Question: I'm messing about with Bitmaps in a WPF application. I receive the a byte array on a background thread and a converter changes it to a bitmapSource for binding.
However, if I try to directly create the bitmapSource in memory and display it, it splits the image into two. I'm haven't had a great deal of experience with bitmaps but enough so that I could always display images.
<URL>
The weird thing, is that if I write the file out first, then read it back in, it works.
'''
File.WriteAllBytes(@"C:\woot2.bmp", bytes);
var bmp = new BitmapImage(new Uri(@"C:\woot2.bmp"));
var height = bmp.Height; // 480.0
var width = bmp.Width; // 640.0
var format = bmp.Format; // Indexed8
var dpix = bmp.DpiX; // 96.0
var dpiY = bmp.DpiY; // 96.0
var pallete = bmp.Palette; // Gray256
var cacheOption = bmp.CacheOption; // Default
var createOptions = bmp.CreateOptions; // None
return bmp;
'''
[
I've checked the height, width, pixelFormat, pixelPalette, dpi etc all match the file that I read in and it still displays it incorrectly. Even checked the header of the file.
I've tried BitmapImages, BitmapSources, WriteableBitmaps with PngBitmapEncoder and I still get the same. I feel like either i'm missing something fundamental or there's a bug. I thought the slice was wrong, but there's no skewing,
i'm displaying it in an image:
'''
<Image Width="640" Height="480"
Source="{Binding VisionImage, Mode=OneWay,UpdateSourceTrigger=PropertyChanged,
Converter={StaticResource VisionImageConverter} }">
'''
Here's the code i've got to convert it currently
'''
var width = 640;
var height = 480;
var dpiX = 96;
var dpiY = 96;
var pixelFormat = PixelFormats.Indexed8;
var palleteFormat = BitmapPalettes.Gray256;
var stride = 4* (((width*pixelFormat.BitsPerPixel) + 31)/32);
return BitmapSource.Create(width, height, dpiX, dpiY,
pixelFormat, palleteFormat, bytes, stride);
'''
Any ideas?
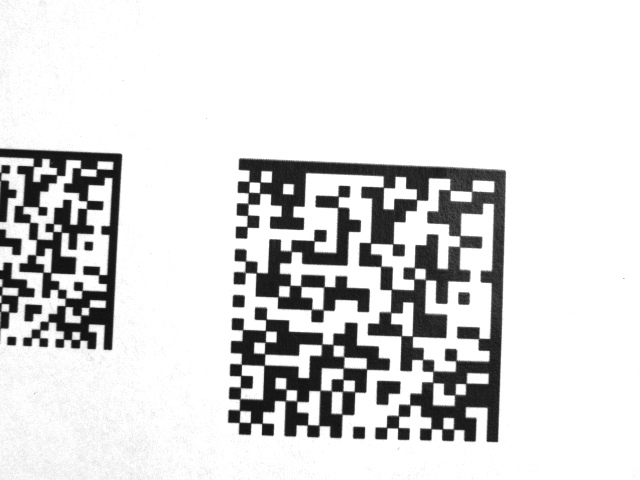
Answer: Okay, so the answer for this ended up being quite simple. Instead of giving it just the pixel array, I was giving it the whole bitmap file array. I think when you create a bitmapImage from a file it must use a bitmapDecoder internally. Which is why writing to a file and then reading it back worked.
So I could have calculated the pixel offset from the file and then copied the bytes that I needed, but I chose to wrap the array in a memorystream and use a BmpBitmapDecoder because it was simpler
'''
using(var ms = new MemoryStream(bytes))
{
var decoder = new BmpBitmapDecoder(ms, BitmapCreateOptions.DelayCreation, BitmapCacheOption.OnDemand);
return new WriteableBitmap(decoder.Frames.FirstOrDefault());
}
'''